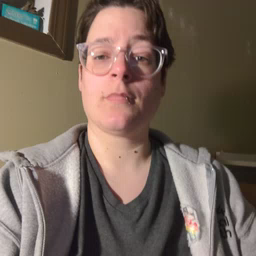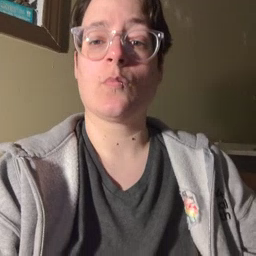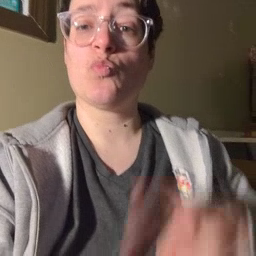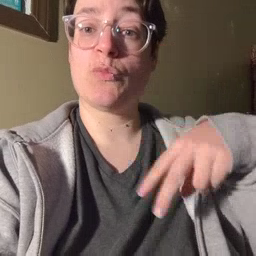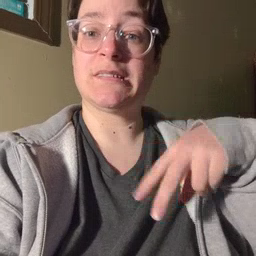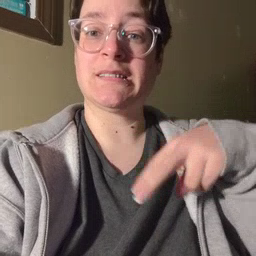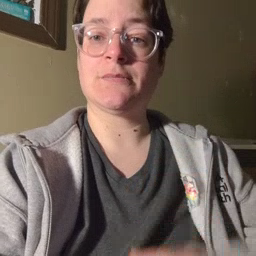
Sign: read